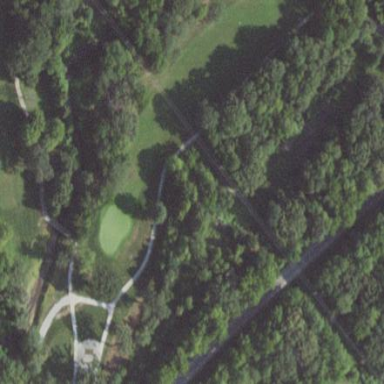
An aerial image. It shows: Rough area in golf course.